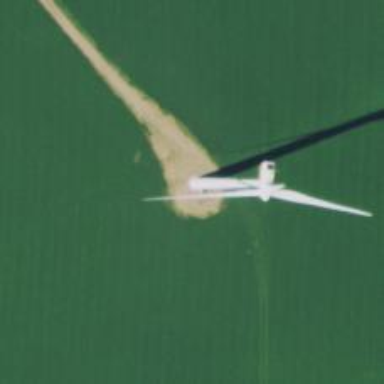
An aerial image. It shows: Wind turbine generator that utilizes wind as its source for generating electricity. It is of the horizontal axis type.